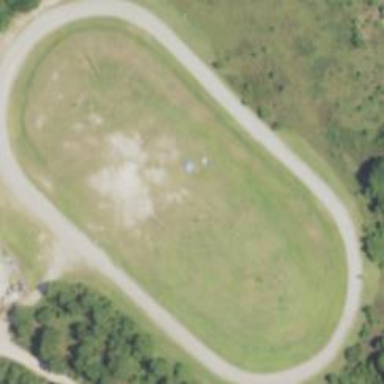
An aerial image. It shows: Track located within leisure land area.